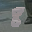
Label: 8